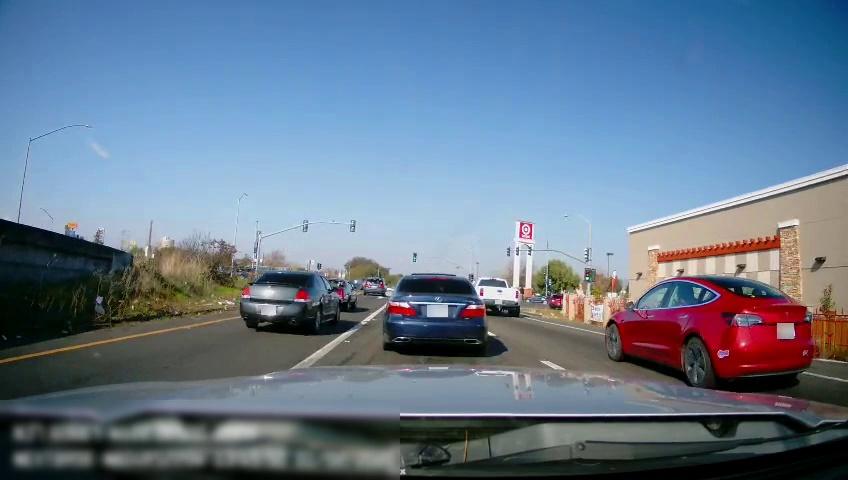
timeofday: Day
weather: Sunny
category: Drivable Space
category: Vehicles | Car
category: Vehicles | Car
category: Vehicles | Truck
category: Vehicles | Car
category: Vehicles | SUV
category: Vehicles | Car
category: Vehicles | Car
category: Vehicles | Car
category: Lanes | Alternate Lane
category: Lanes | Alternate Lane
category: Lanes | Current Lane
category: Lanes | Current Lane
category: Traffic | Lights
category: Traffic | Lights
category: Traffic | Lights
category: Traffic | Lights
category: Traffic | Lights
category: Traffic | Lights
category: Traffic | Lights
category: Traffic | Lights
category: Traffic | Lights